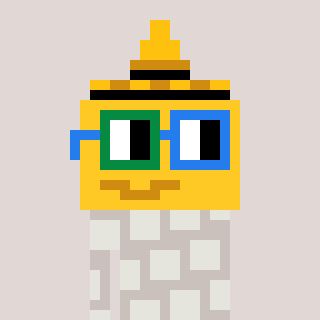
a pixel art character with square green and blue glasses, a mustard-shaped head and a foggrey-colored body on a warm background